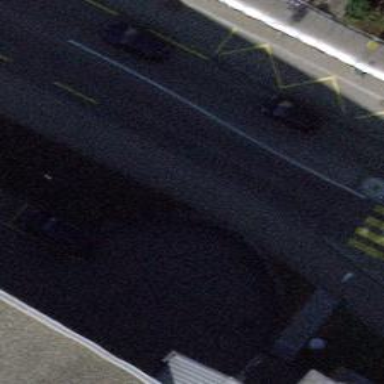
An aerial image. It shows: Asphalt sidewalk.